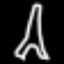
Label: The Eiffel Tower